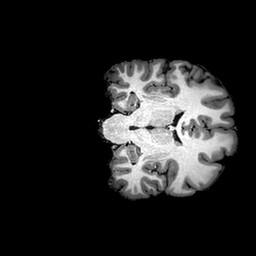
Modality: T1w
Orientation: coronal